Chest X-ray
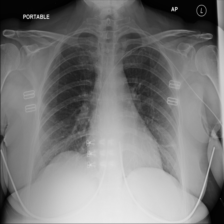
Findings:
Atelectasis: negative
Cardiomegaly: negative
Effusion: negative
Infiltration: negative
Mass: negative
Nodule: negative
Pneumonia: negative
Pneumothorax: negative
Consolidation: negative
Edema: negative
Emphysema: negative
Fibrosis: negative
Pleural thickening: negative
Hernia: negative